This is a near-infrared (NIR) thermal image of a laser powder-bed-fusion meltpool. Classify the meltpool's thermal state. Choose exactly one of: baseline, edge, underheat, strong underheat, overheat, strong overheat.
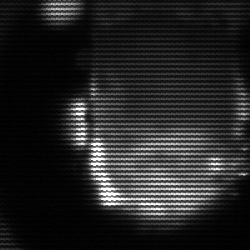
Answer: baseline